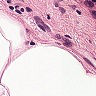
Metastatic tissue present: no